Question: See image below:

Right now, I have '.tweet_list' on the left and '#tweets_right' on the right, however I would like '#tweets_right' to sit at the top inline with '#tweet_list'.
The CSS is as follows for the both:
'''
#tweet_list{
width: 500px;
height: 187px;
background: url(../images/tweet_bg.gif) no-repeat;
margin: 30px 0 0 0;
padding: 5px 0 0 60px;
font-family: Arial, Helvetica, sans-serif;
font-size: 12px;
float: left;
}
#tweets_right{
width: 200px;
float: right;
color: #818179;
border: 1px solid #333;
margin-right: 60px;
}
'''
I could use 'margin-top: -100px;' but surely this isn't the best way. I'm new to this, could someone please help?
Thanks
Thanks
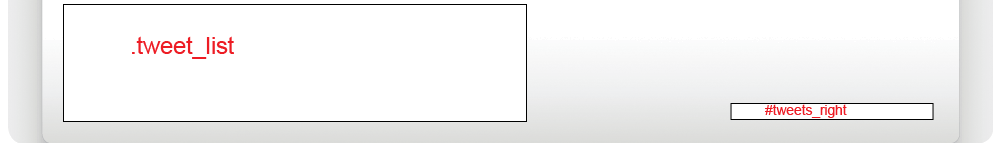
Answer: This problem happens because your first div is a large width. It extends beyond the width of your browser so the next div gets forced downwards. Try and maximize your browser window and see what happens.
Works for me:
'''
<html>
<head>
<style type="text/css">
/*Setting css properties for body tag*/
body
{
margin: 0;
padding: 0;
color: #000;
}
#main_container {
width: 960px;
background: #FFF;
margin: 0 auto; /*centers the elements*/
}
#tweet_list{
width: 800px;
height: 187px;
background: url(../images/tweet_bg.gif) no-repeat;
font-family: 'FujitsuSansRegular', Arial, Helvetica, sans-serif;
font-size: 12px;
white-space:nowrap;
}
#tweets_right{
width: 200px;
float: right;
color: #818179;
border: 1px solid #333;
margin-right: 60px;
top:0px;
}
</style>
</head>
<body>
<div id="main_container">
<div id="tweets_right">Tweets Right</div>
<div id="tweet_list">Tweet_List</div>
</div>
</body>
</html>
'''